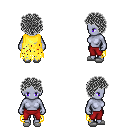
a pixel art fantasy rpg character, female body template, dark elf, purple skin, yellow tattered cape, red pants, gray curly afro hairstyle, white slippers, four views (front, back, left, right), 2x2 character sprite sheet, small pixel art, hard edges, no anti-aliasing